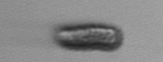
Label: Pseudochattonella_farcimen